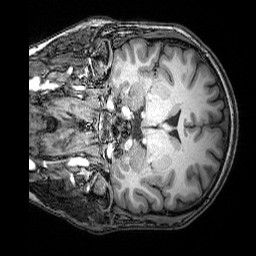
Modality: T1w
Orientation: coronal
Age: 29
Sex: male
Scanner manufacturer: siemens
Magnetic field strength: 3 T
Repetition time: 2.53 s
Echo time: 0.00388 s